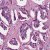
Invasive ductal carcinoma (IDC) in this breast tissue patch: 1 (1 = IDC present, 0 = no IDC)